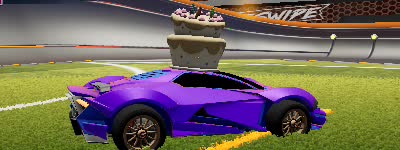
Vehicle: werewolf